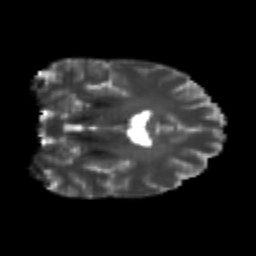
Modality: T2w
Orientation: coronal
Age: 25
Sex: female
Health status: healthy
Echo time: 0.074 s